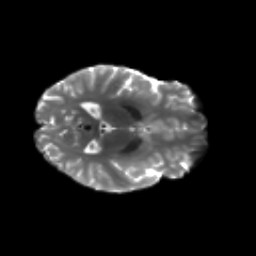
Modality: T2w
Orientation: axial
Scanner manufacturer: siemens
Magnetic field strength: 3 T
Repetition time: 4.16 s
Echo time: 0.0806 s